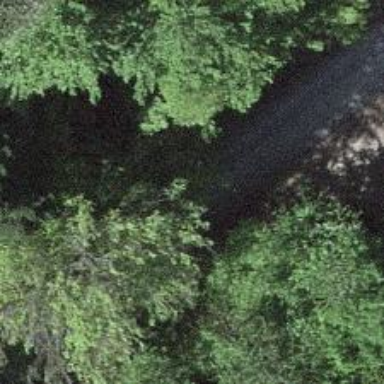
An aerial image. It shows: Unpaved track with grade1 quality.